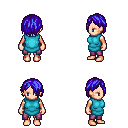
a pixel art fantasy rpg character, female body template, human, light skin, teal tunic, magenta pants, blue bangs hairstyle, four views (front, back, left, right), 2x2 character sprite sheet, small pixel art, hard edges, no anti-aliasing